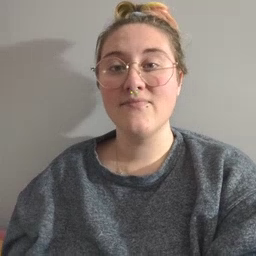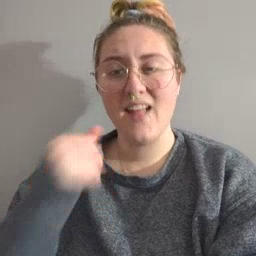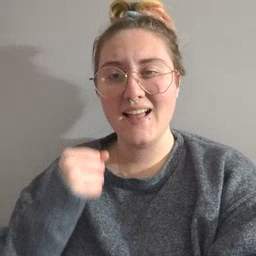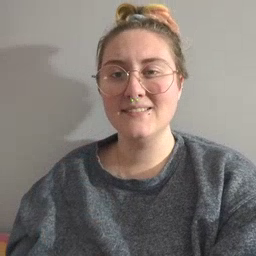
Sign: fast